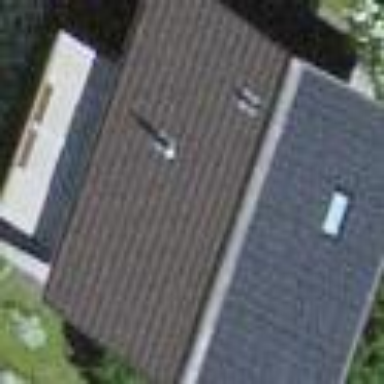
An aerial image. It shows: Gabled roof on residential building.